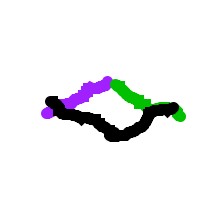
Shape: rhombus